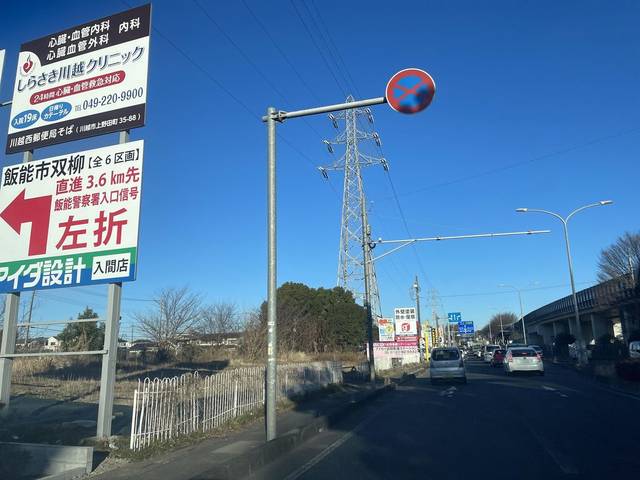
Region: Japan
Coordinates: 35.844, 139.366